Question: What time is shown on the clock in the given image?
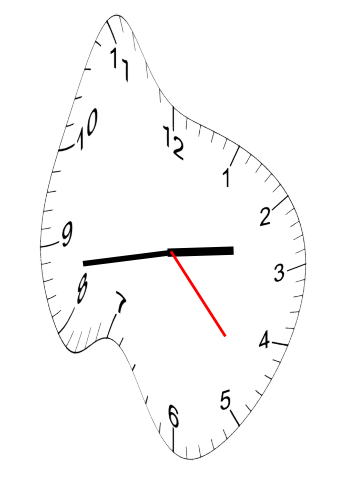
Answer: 02:43:23